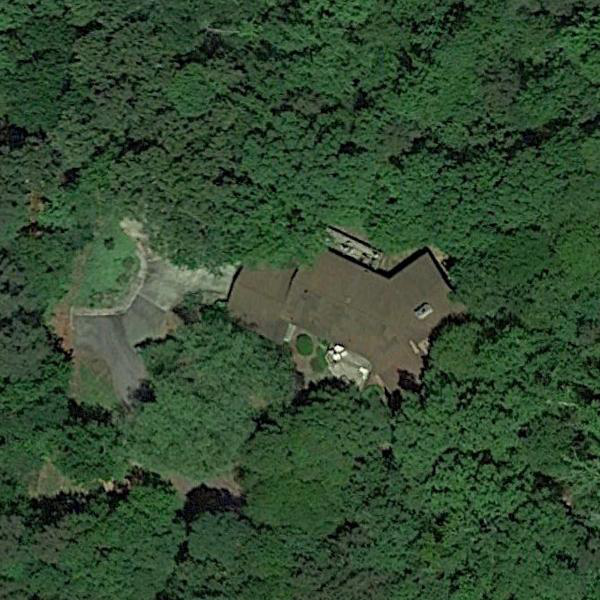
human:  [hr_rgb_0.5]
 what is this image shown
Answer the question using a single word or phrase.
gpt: sparse residential